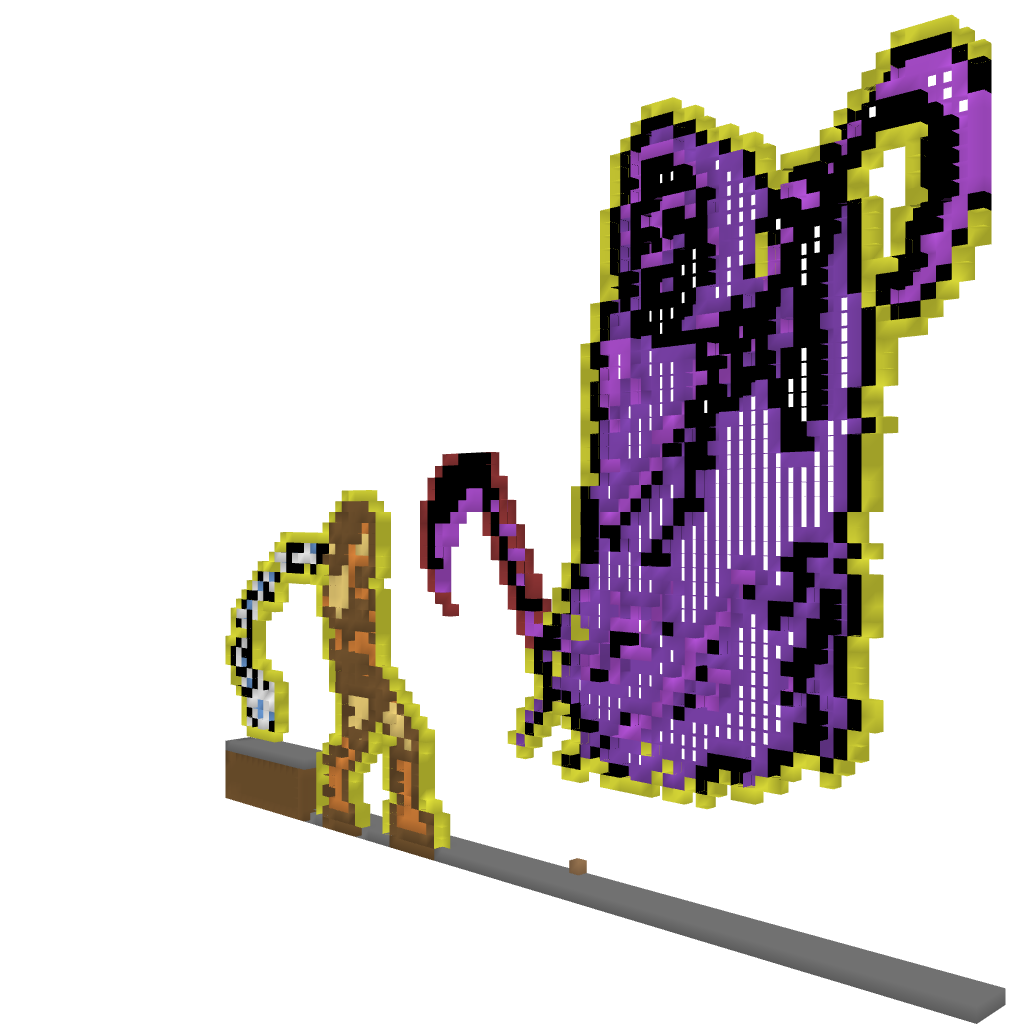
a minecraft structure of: Castlevania: Death vs Simon Belmont death in purple both pixel art